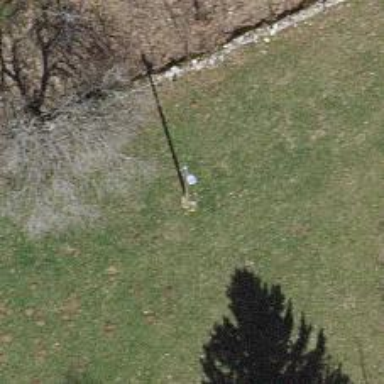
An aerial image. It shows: Utility pole as the man-made structure.